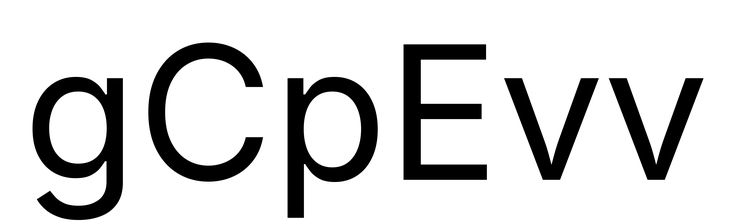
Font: Inter_Regular